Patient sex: F
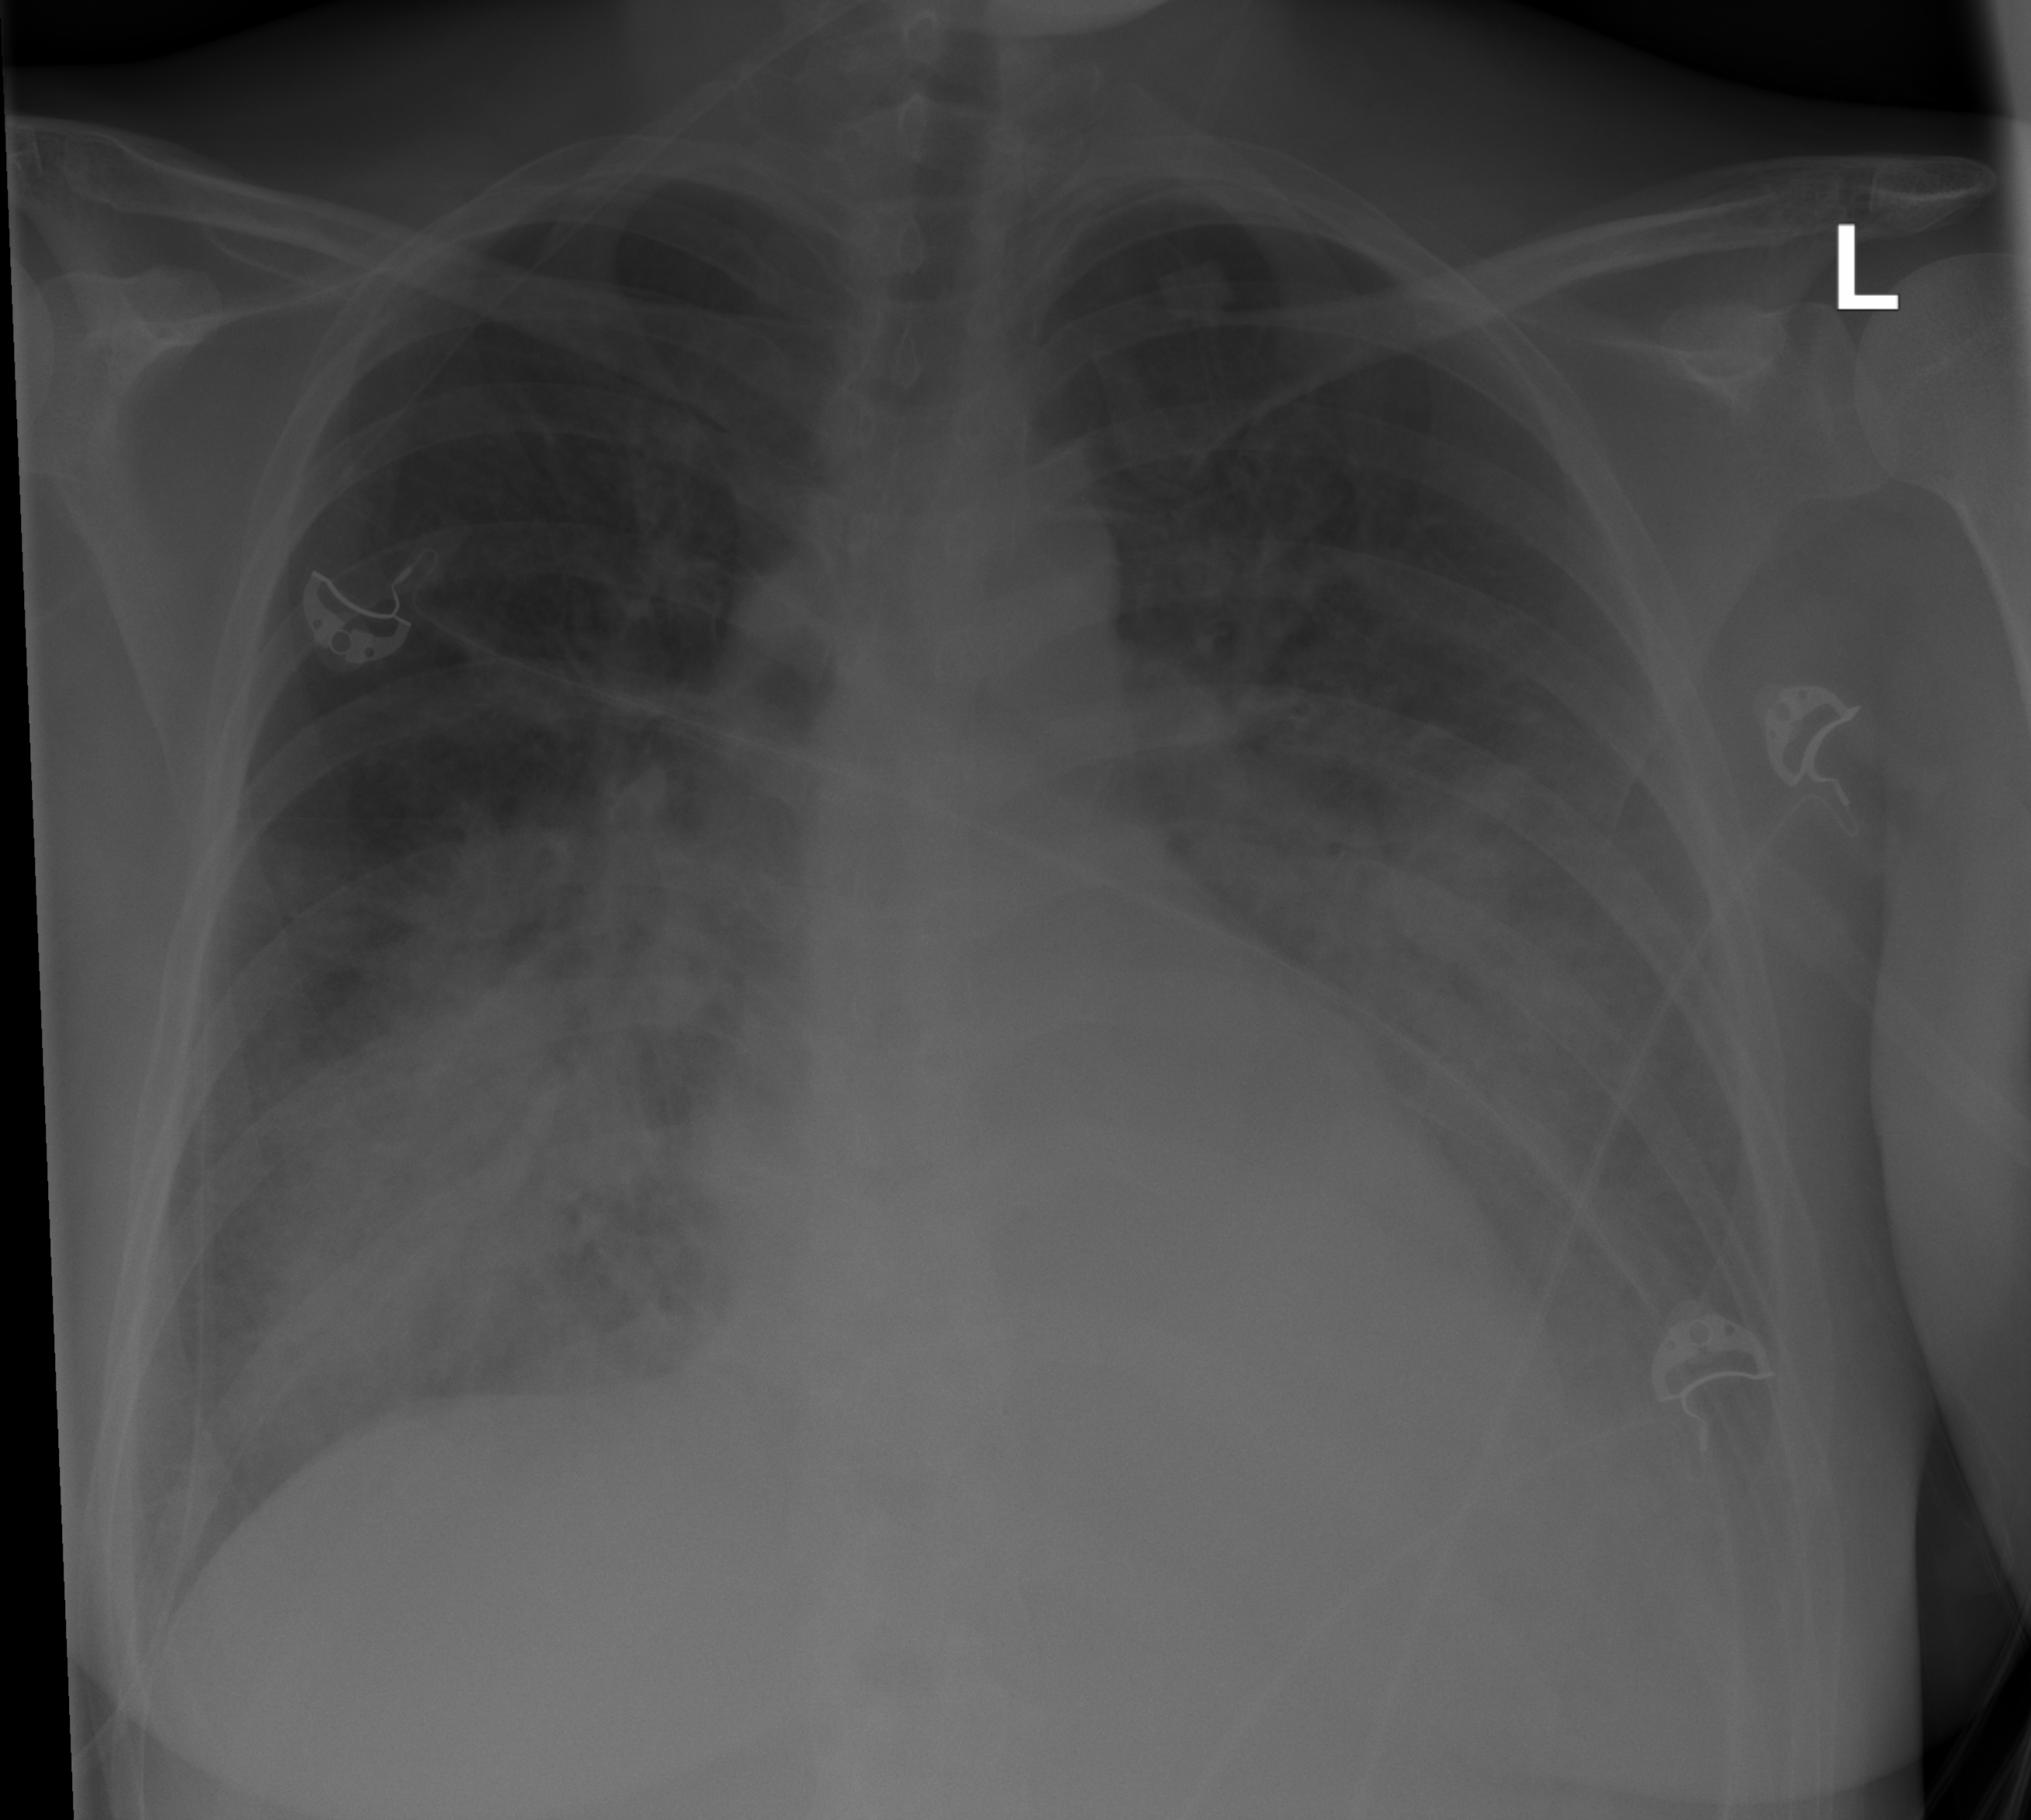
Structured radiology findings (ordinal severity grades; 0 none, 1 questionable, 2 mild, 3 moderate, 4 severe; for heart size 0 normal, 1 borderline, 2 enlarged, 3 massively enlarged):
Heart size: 0
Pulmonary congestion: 0
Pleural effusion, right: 2
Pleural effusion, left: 3
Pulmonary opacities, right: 3
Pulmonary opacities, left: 3
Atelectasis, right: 3
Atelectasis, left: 3